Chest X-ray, AP view. Patient: 11 years old, sex F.
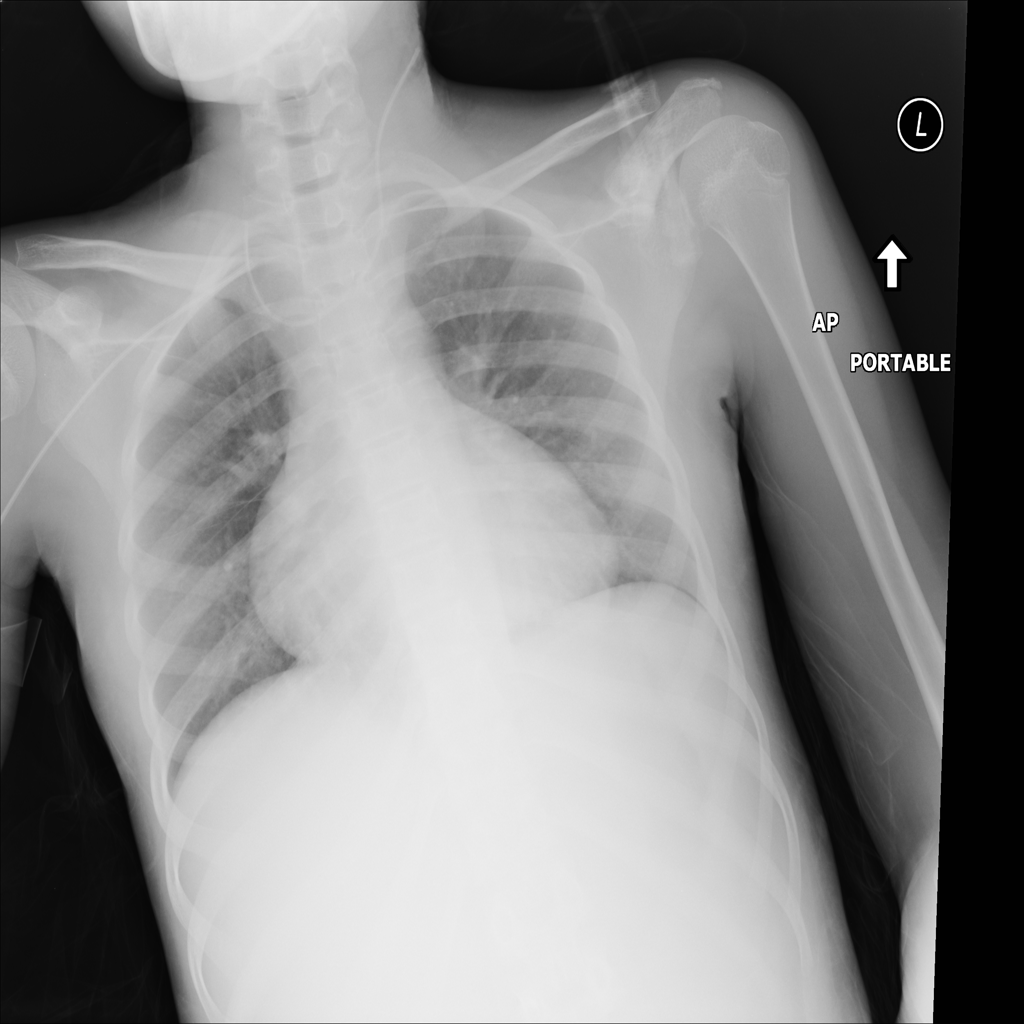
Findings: No Finding